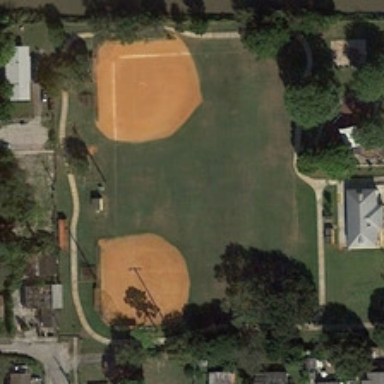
Two baseball fields are surrounded by some green trees and buildings .